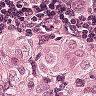
Metastatic tissue present: yes